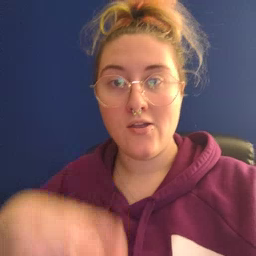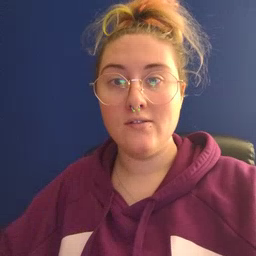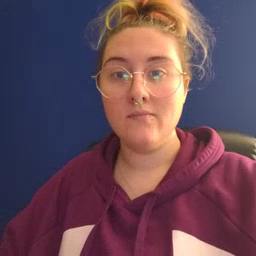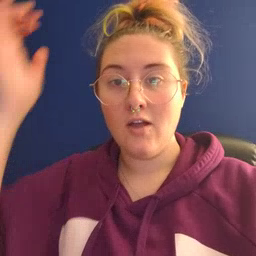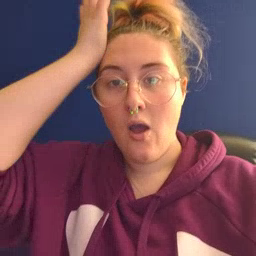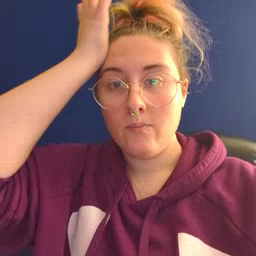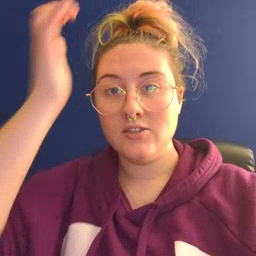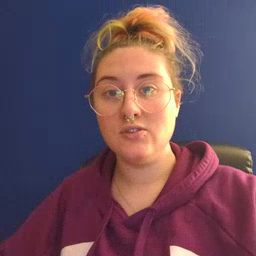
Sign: garbage